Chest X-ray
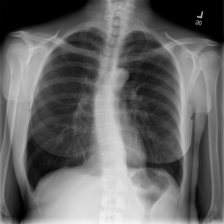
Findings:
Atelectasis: negative
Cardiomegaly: negative
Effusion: negative
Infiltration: negative
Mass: negative
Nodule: negative
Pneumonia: negative
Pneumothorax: negative
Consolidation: negative
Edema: negative
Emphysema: negative
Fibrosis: negative
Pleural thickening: negative
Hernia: negative